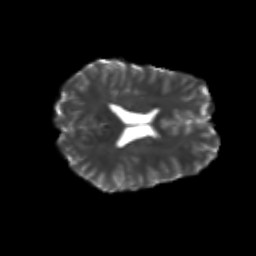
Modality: T2w
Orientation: axial
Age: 20
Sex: female
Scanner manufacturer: siemens
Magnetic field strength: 3 T
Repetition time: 3.5 s
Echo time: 0.104 s